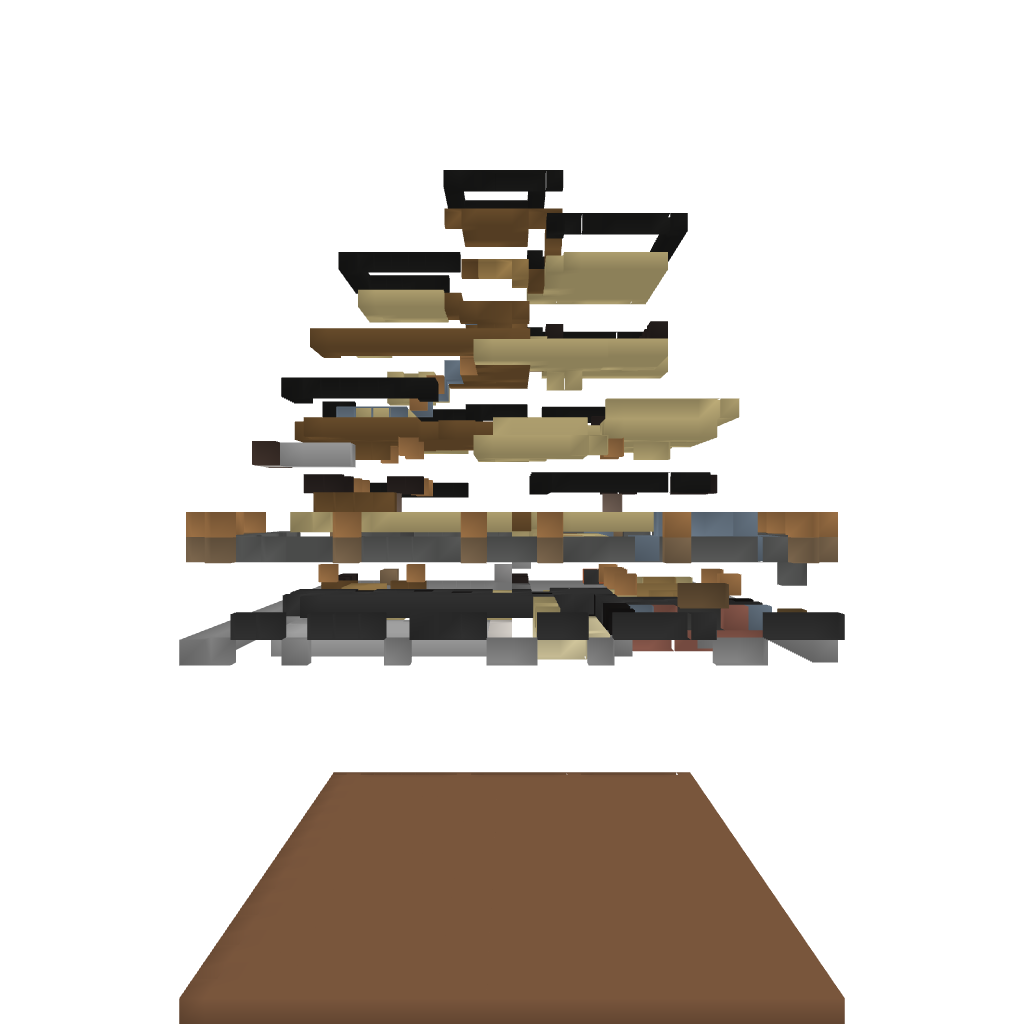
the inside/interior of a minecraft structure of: ModernHouse